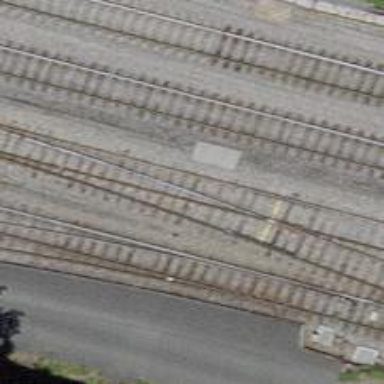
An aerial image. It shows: Single-track electrified railway with contact line.